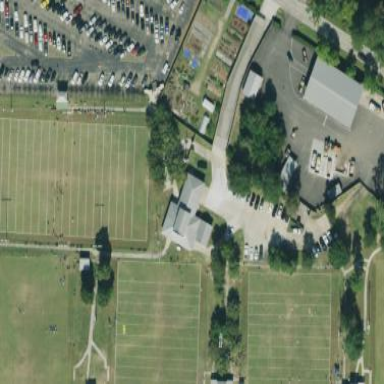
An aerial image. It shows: American football pitch for leisure and sport activities.